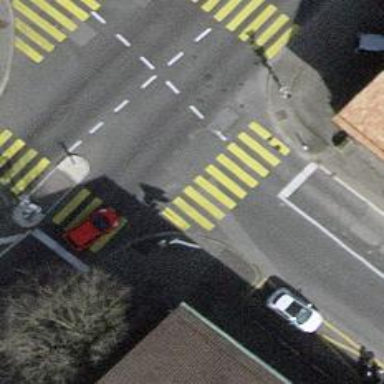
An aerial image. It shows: Crossing with traffic signals.